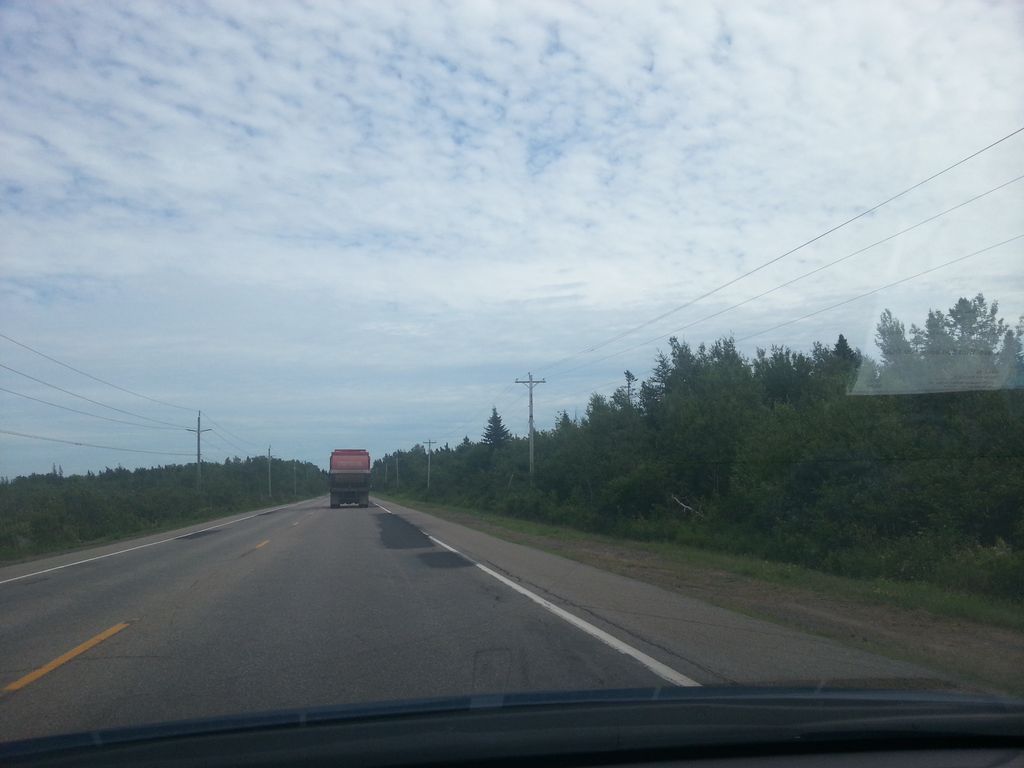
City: charlottetown